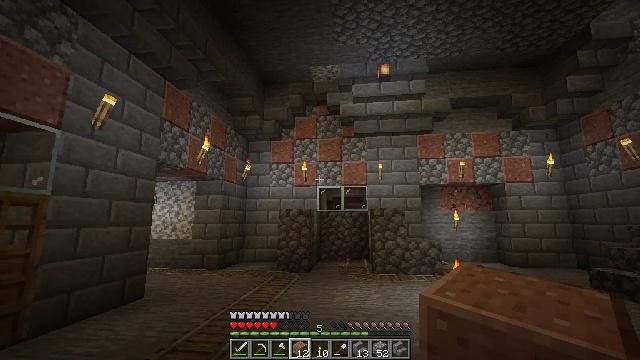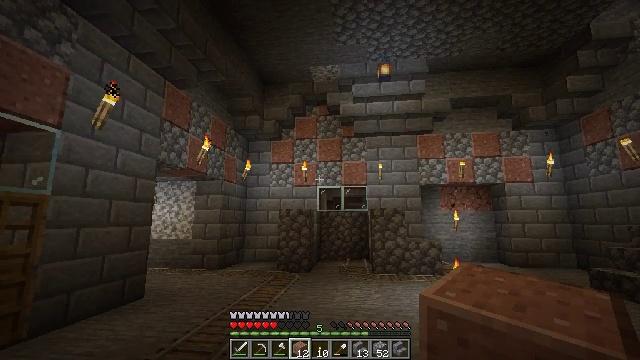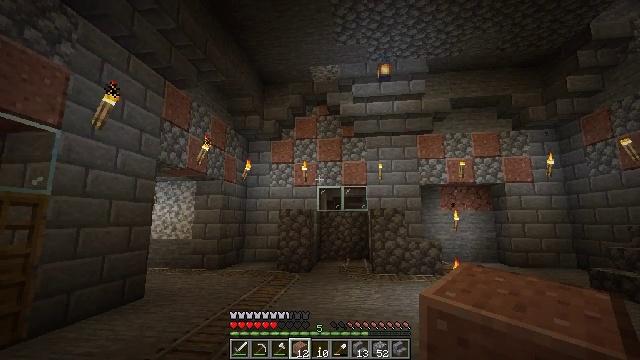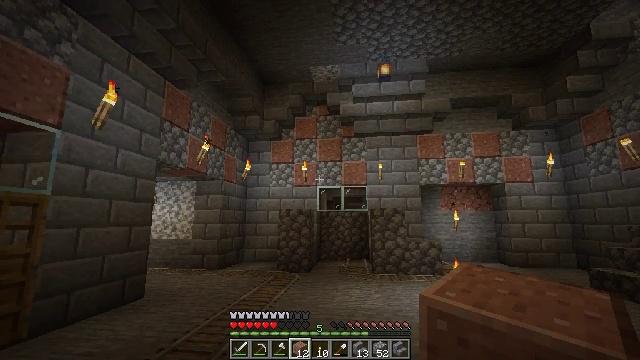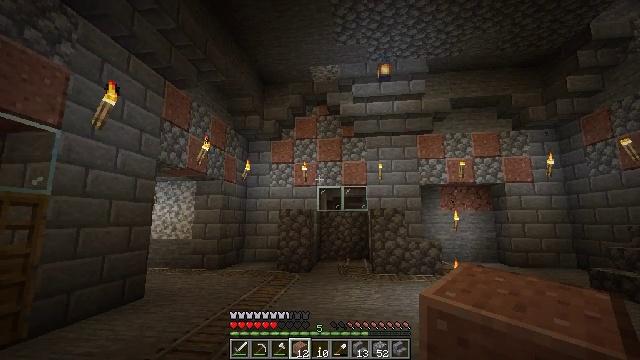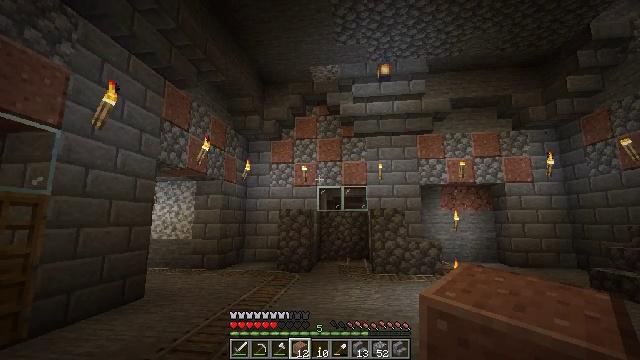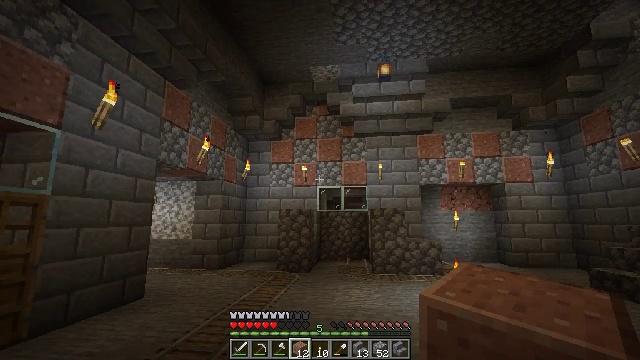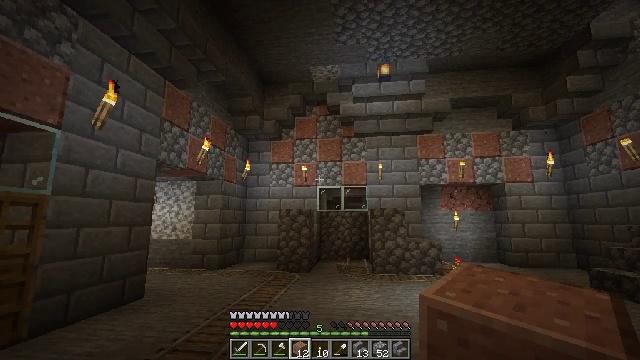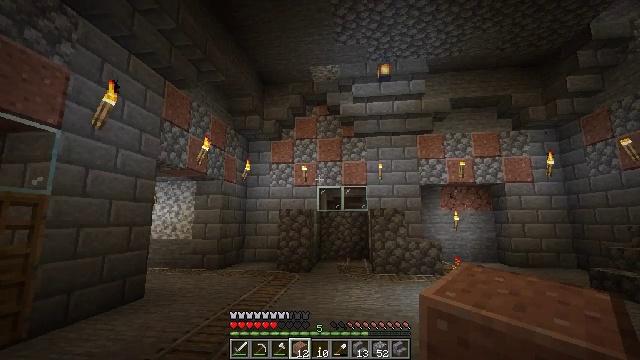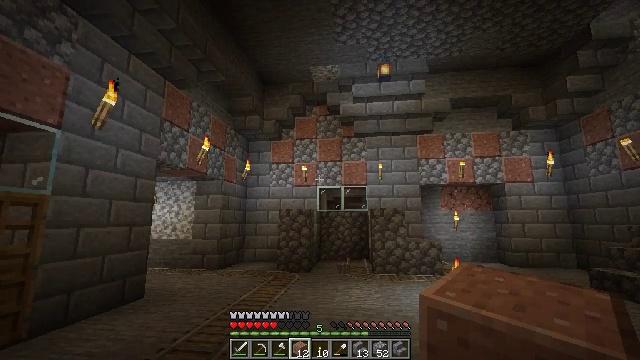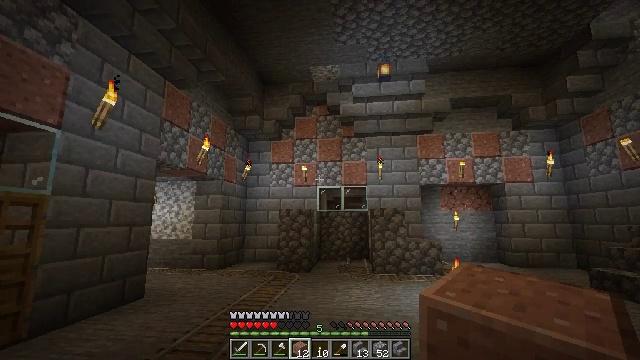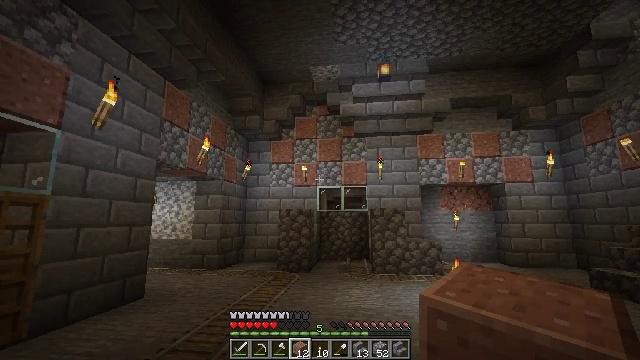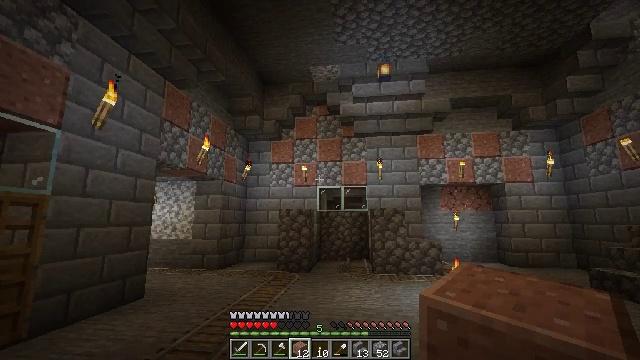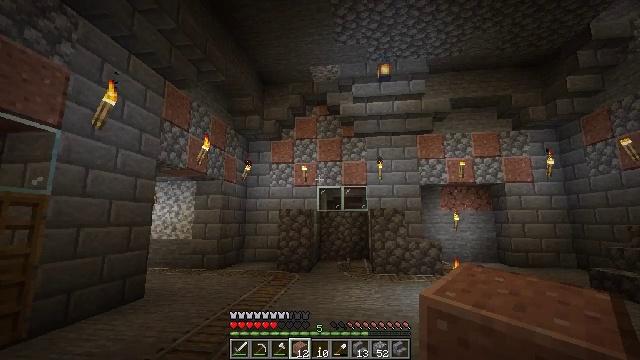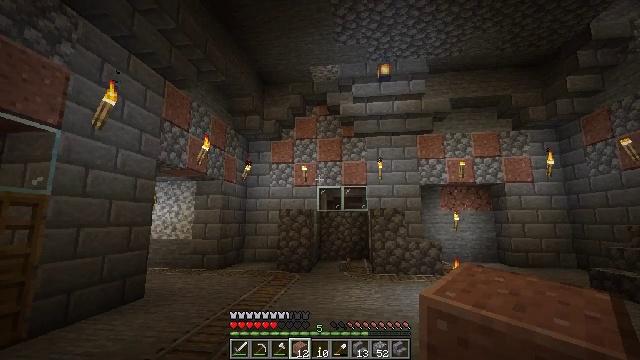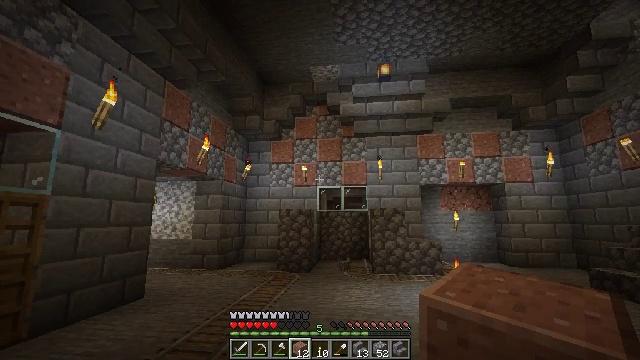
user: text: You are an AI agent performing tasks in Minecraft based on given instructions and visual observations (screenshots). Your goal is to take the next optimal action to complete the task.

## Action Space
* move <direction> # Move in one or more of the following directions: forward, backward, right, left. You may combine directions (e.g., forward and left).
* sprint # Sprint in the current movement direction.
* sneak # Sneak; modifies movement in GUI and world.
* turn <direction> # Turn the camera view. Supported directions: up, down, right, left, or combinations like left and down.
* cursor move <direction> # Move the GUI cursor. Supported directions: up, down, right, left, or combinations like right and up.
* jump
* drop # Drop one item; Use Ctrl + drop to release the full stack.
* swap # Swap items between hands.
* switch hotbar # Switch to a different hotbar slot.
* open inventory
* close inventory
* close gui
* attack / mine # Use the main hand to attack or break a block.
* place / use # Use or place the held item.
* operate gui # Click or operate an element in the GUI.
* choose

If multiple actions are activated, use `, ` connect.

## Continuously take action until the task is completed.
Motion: motion action
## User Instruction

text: Attack the polished granite to obtain it.
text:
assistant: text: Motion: no_op
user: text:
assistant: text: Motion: no_op
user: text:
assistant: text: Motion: no_op
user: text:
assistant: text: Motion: no_op
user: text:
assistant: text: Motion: no_op
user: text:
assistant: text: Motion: no_op
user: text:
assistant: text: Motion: no_op
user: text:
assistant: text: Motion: no_op
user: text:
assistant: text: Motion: no_op
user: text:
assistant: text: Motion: no_op
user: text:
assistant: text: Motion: no_op
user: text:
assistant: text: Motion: no_op
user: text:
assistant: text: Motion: no_op
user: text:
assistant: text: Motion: no_op
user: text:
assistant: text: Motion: no_op
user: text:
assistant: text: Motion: no_op
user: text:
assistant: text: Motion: no_op
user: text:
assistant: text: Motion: no_op
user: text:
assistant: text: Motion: no_op
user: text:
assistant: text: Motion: no_op
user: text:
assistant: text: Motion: no_op
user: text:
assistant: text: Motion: no_op
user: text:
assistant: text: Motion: no_op
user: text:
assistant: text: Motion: no_op
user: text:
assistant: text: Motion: no_op
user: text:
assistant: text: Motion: no_op
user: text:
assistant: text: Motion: no_op
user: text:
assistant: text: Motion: no_op
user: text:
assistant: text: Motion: no_op
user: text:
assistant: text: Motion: no_op